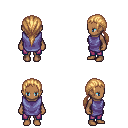
a pixel art fantasy rpg character, female body template, human, dark skin, chain tabard jacket, magenta pants, light blonde ponytail hairstyle, four views (front, back, left, right), 2x2 character sprite sheet, small pixel art, hard edges, no anti-aliasing